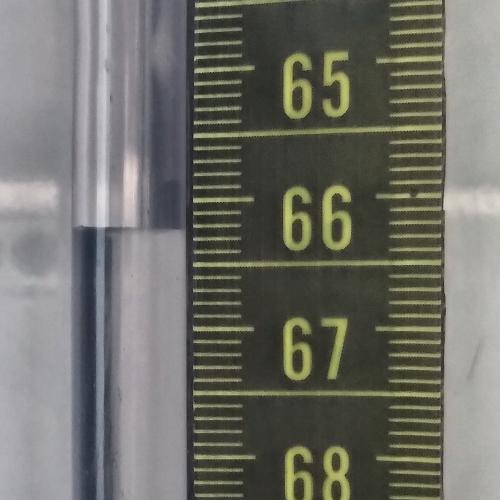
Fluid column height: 66.2 cm